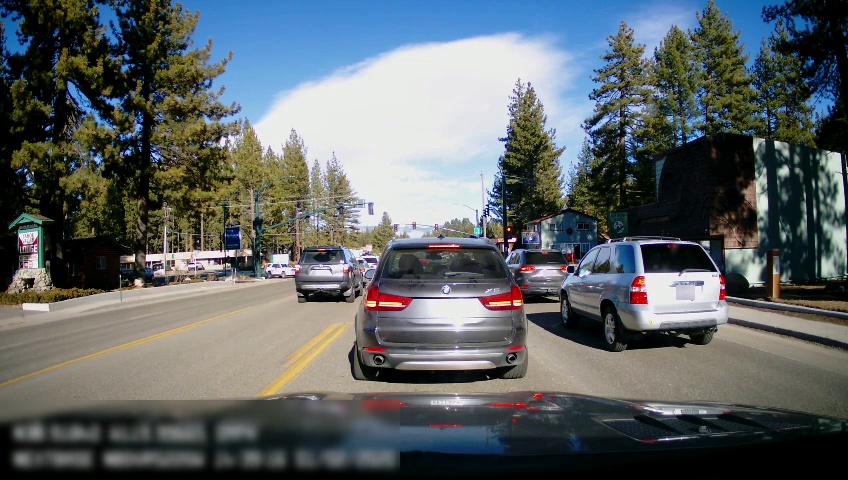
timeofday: Day
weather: Sunny
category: Drivable Space
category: Vehicles | SUV
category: Vehicles | SUV
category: Vehicles | Car
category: Vehicles | SUV
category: Vehicles | SUV
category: Vehicles | SUV
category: Vehicles | SUV
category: Vehicles | Car
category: Vehicles | SUV
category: Lanes | Opposite Lane
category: Lanes | Current Lane
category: Traffic | Lights
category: Traffic | Signs
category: Traffic | Lights
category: Traffic | Lights
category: Traffic | Lights